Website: walmart
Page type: address-validator
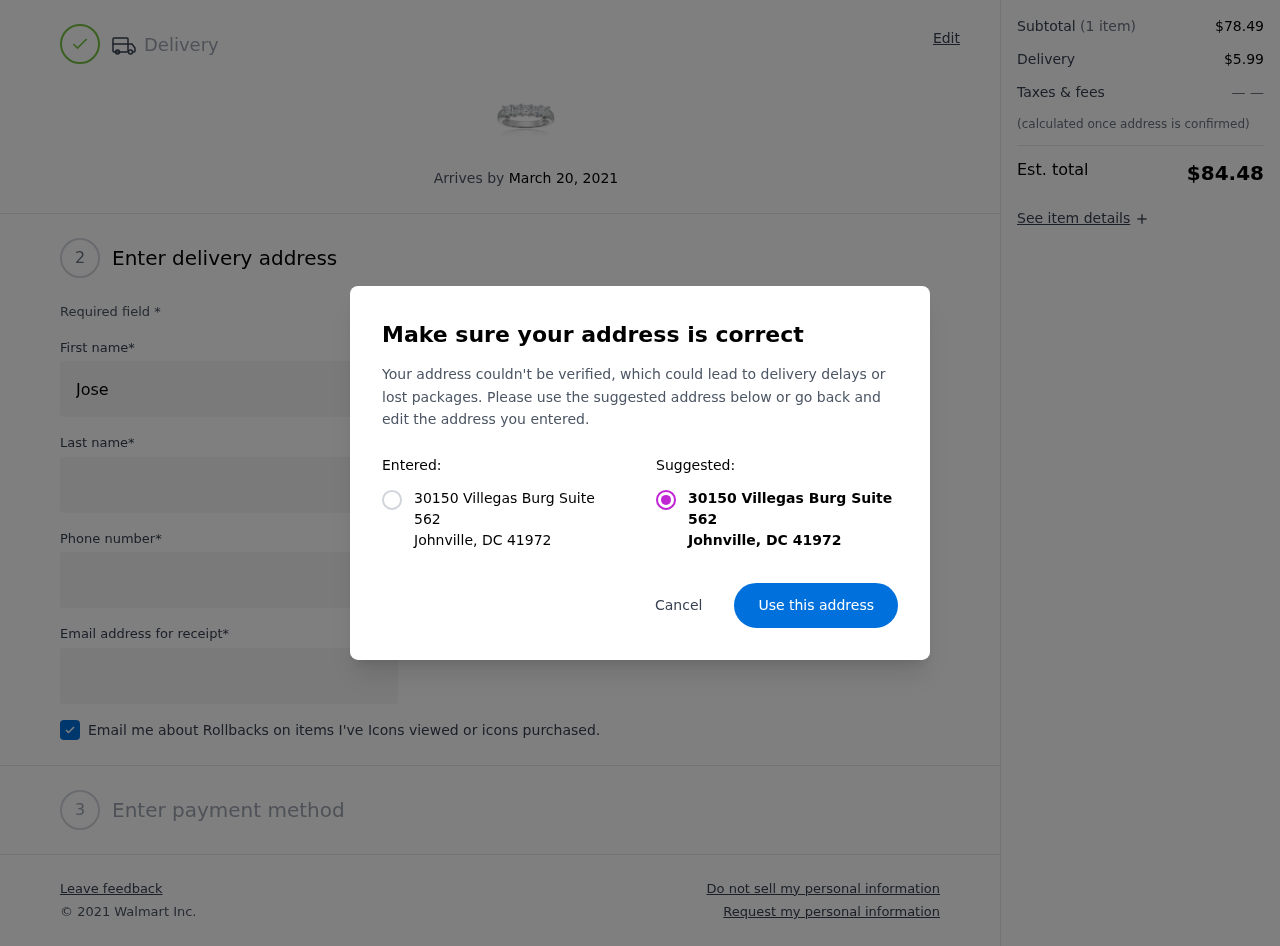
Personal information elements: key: PII_CITY
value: Johnville
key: PII_POSTCODE
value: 41972
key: PII_STATE_ABBR
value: DC
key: PII_STREET
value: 30150 Villegas Burg Suite 562
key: PII_FIRSTNAME
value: Joseph
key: PII_LASTNAME
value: Thompson
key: PII_PHONE
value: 8042857079
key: PII_EMAIL
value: joseph.thompson@hotmail.com
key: PII_GIFT_FIRSTNAME
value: John
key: PII_STATE
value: DC
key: PII_POSTCODE_FULL
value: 41972
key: PII_POSTCODE_NUMERIC
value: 41972
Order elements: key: ORDER_DELIVERY_DATE
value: March 20, 2021
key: ORDER_SUBTOTAL
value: $78.49
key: ORDER_SHIPPING_COST
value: $5.99
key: ORDER_TOTAL
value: $84.48